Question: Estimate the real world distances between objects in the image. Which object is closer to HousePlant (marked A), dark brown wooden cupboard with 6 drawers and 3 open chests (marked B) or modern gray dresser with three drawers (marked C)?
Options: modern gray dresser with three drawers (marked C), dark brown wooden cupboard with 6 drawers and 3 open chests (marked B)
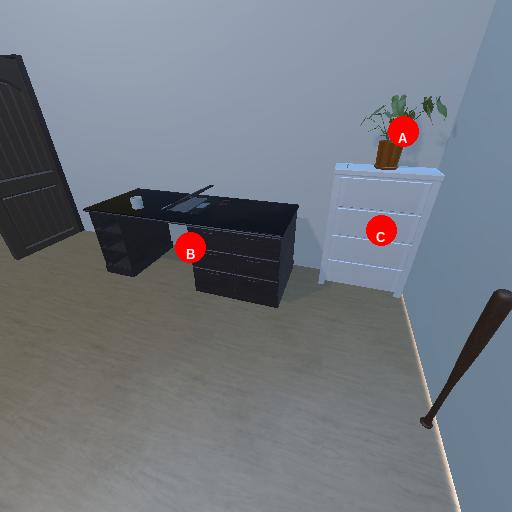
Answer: modern gray dresser with three drawers (marked C)